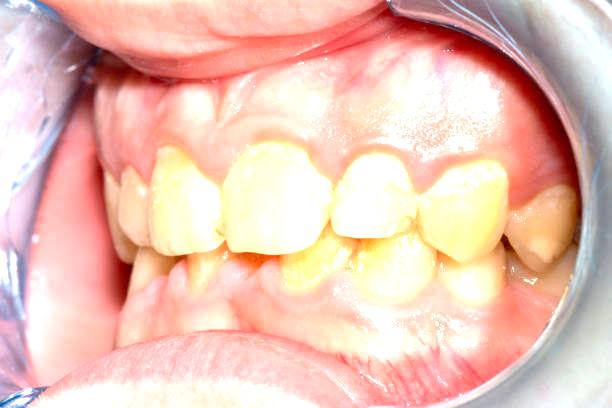
Condition: Gingivitis